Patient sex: M
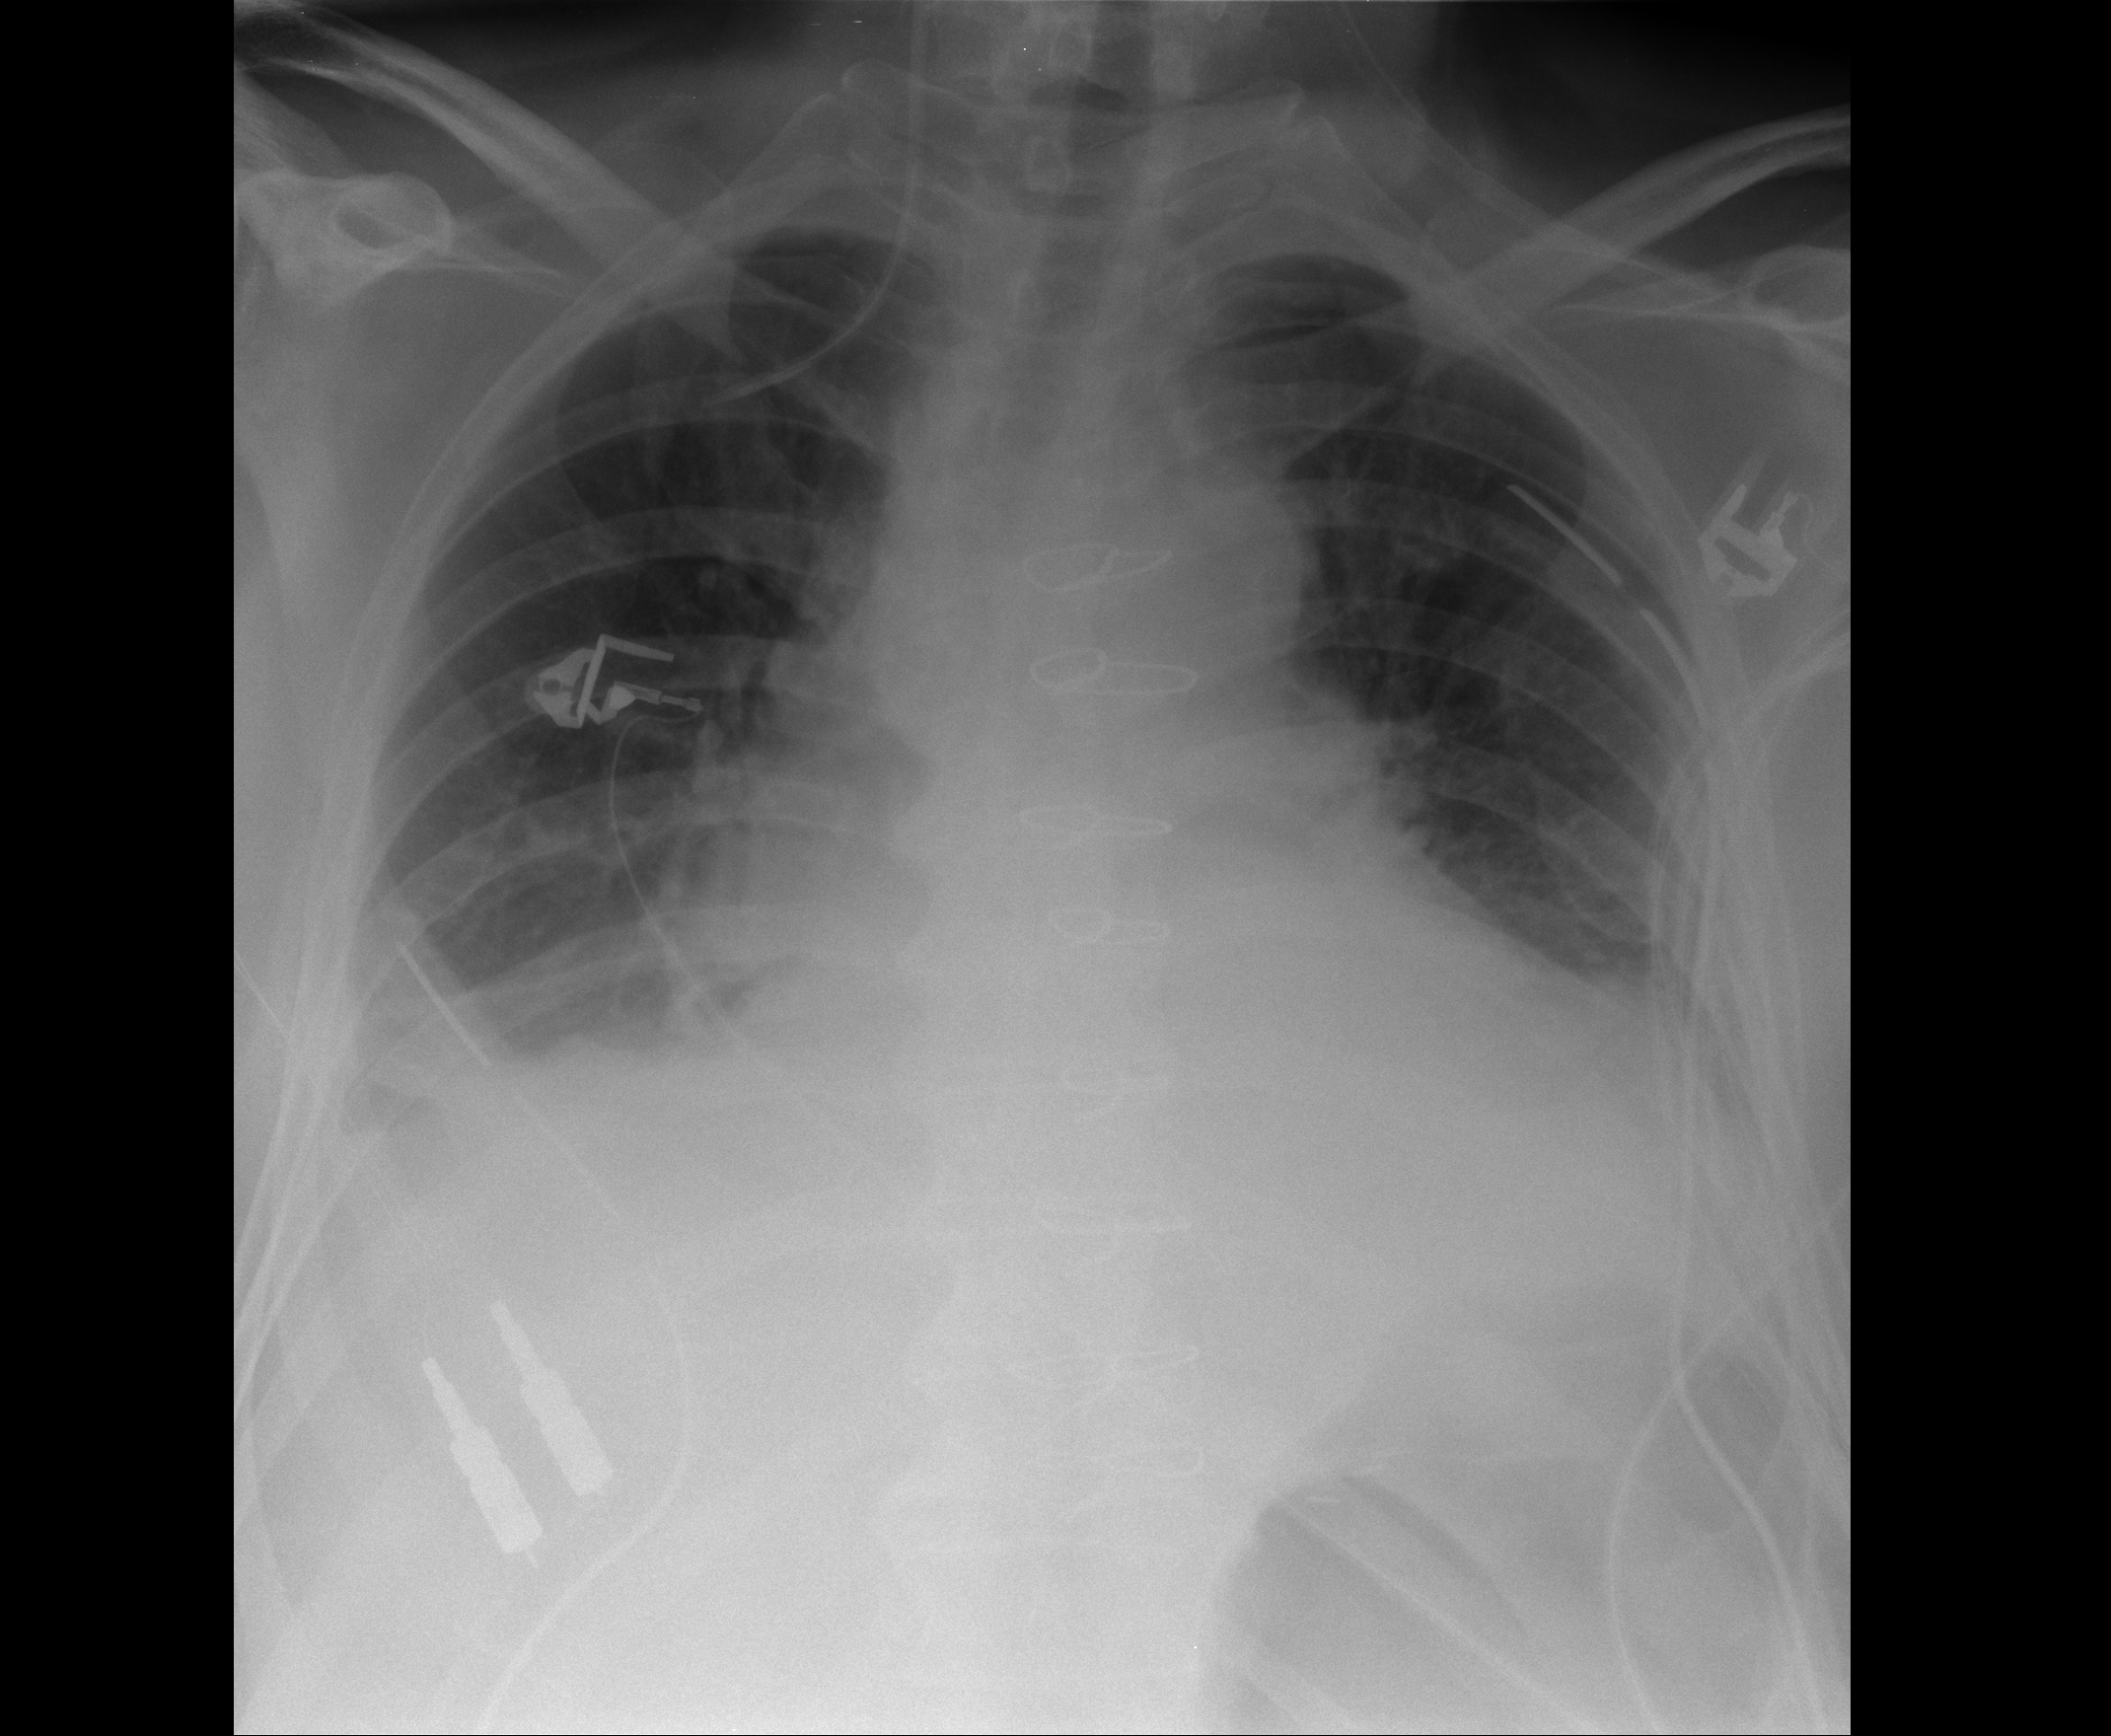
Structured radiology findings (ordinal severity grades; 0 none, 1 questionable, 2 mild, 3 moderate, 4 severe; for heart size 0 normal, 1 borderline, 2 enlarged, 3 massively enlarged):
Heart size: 2
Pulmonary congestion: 1
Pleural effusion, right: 2
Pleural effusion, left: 2
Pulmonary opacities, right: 0
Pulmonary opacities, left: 0
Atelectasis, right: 2
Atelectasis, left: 2